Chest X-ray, PA view. Patient: 83 years old, sex M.
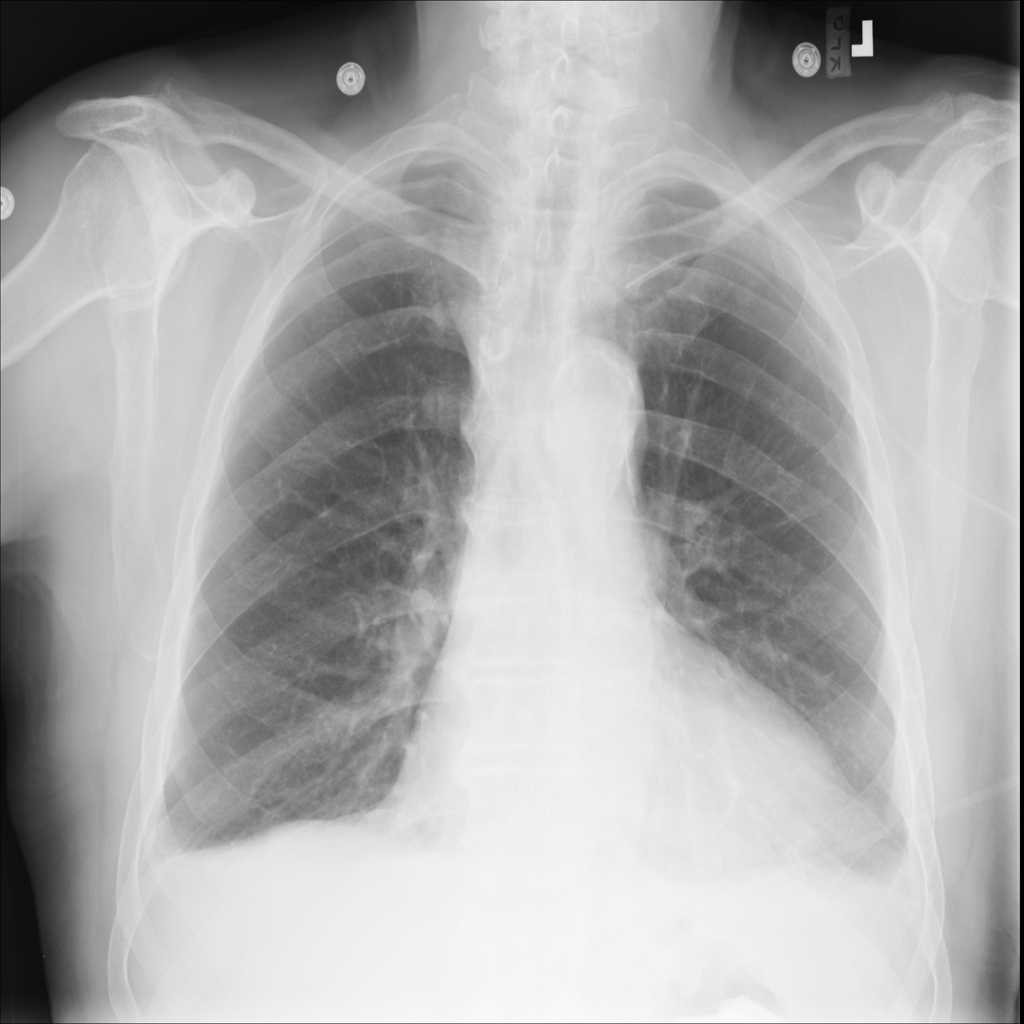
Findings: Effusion